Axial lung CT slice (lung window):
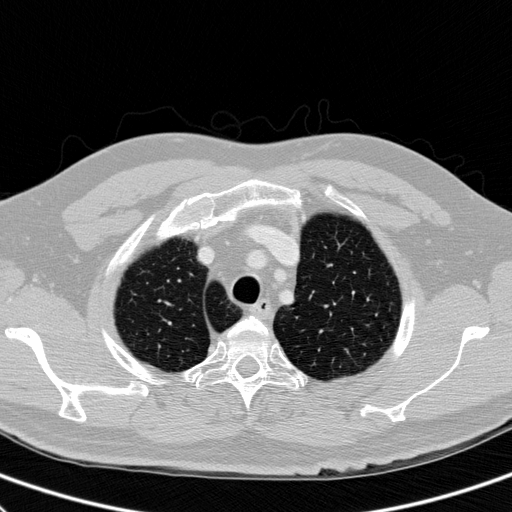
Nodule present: no